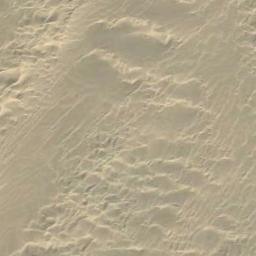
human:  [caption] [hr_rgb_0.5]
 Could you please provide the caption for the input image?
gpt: The desert is full of white sand .

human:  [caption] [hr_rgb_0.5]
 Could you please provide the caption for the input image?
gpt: The desert has yellow sand and some small trellis dunes .

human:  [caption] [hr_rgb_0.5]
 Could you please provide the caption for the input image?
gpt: There is some weed on the edge of this desert .

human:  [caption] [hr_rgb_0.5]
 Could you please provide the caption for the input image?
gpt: This is a yellow desert with wavy stripes .

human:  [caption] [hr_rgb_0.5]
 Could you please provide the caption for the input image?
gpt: A yellow desert with patterned stripes .